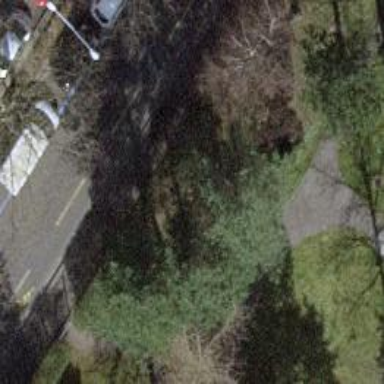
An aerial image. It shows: Tree-lined avenue.